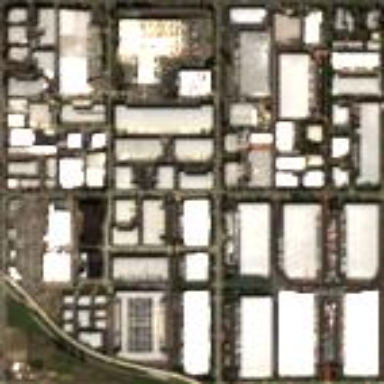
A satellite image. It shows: Industrial area.